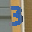
Label: 3